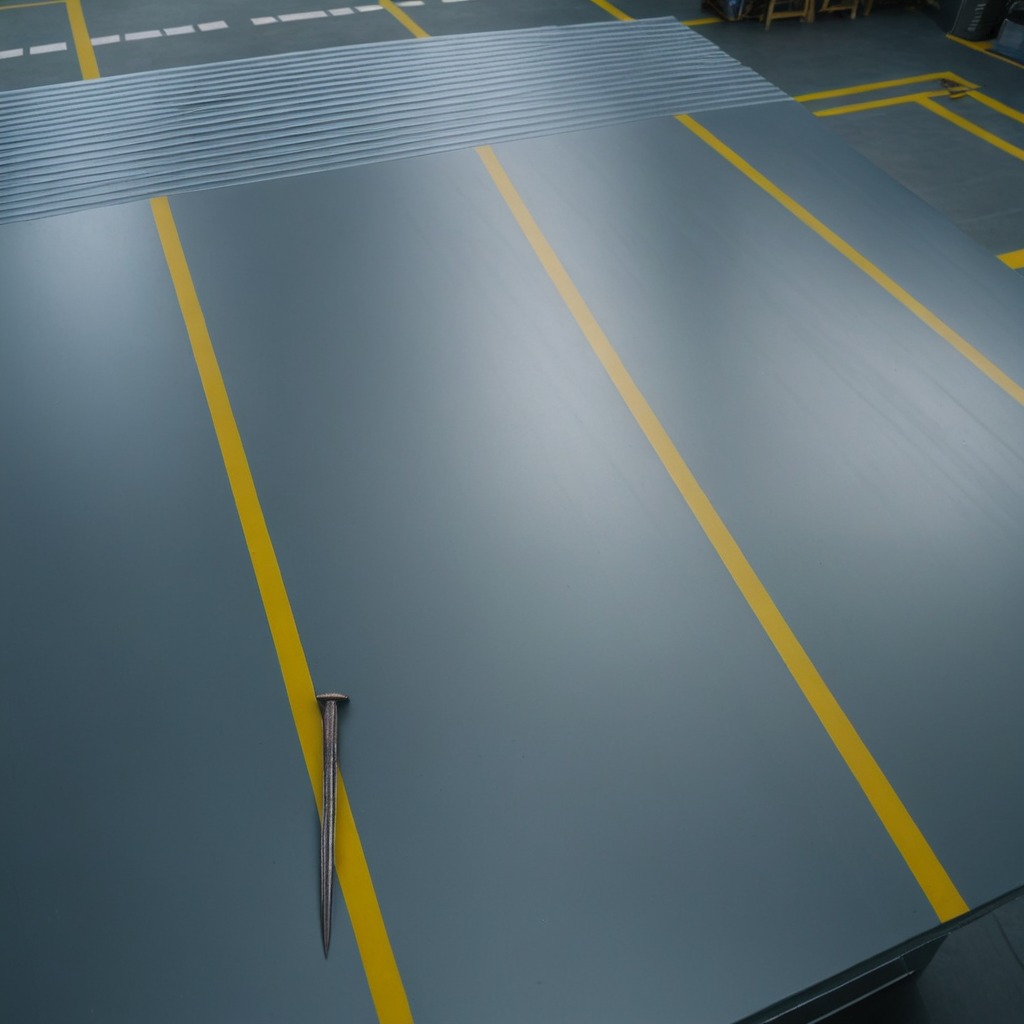
An iron nail is lying on the toolbox surface.